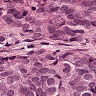
Metastatic tissue present: yes